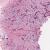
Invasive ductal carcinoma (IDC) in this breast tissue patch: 1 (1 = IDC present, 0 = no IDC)